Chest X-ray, PA view. Patient: 39 years old, sex F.
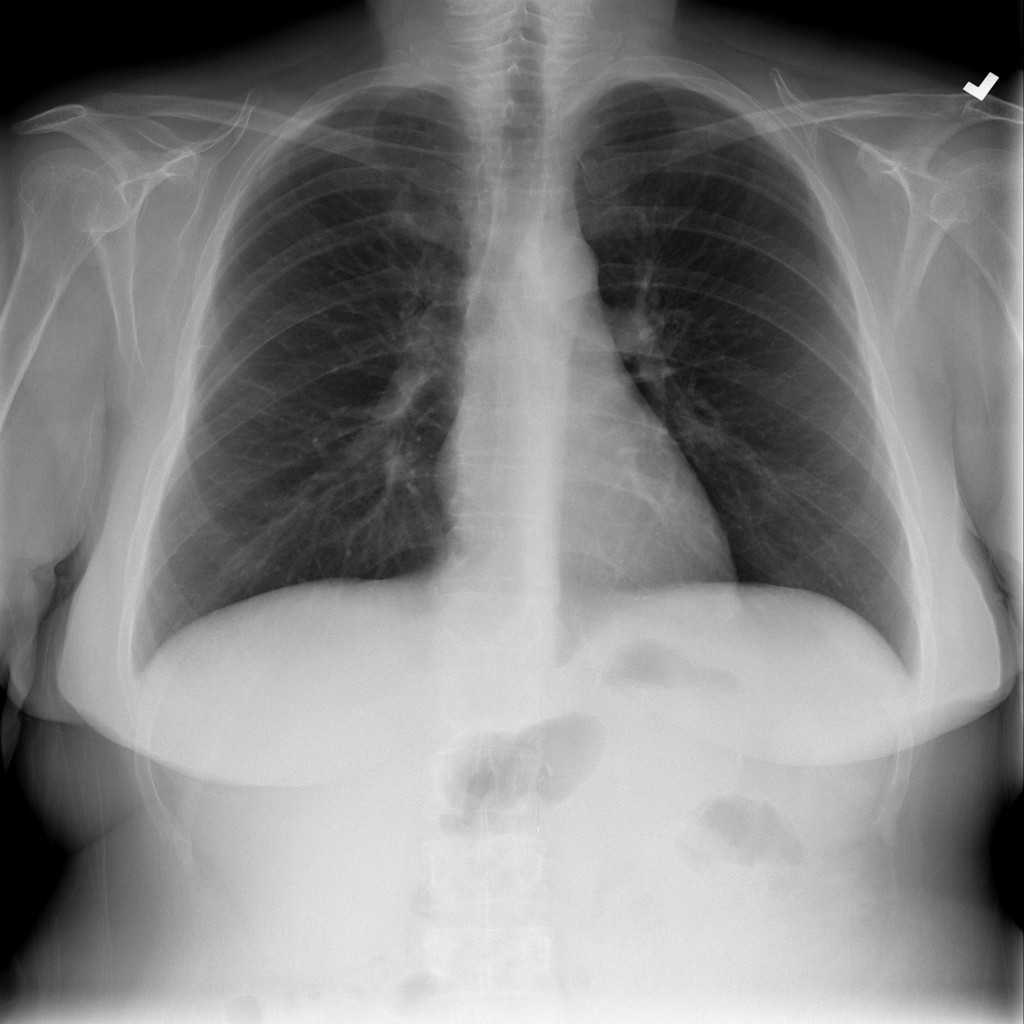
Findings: No Finding